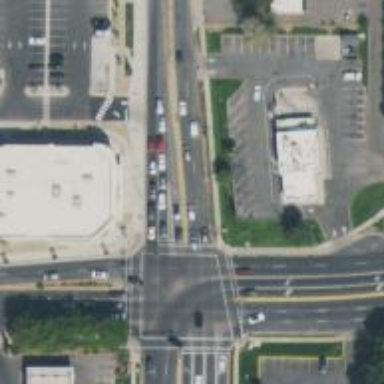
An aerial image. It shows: Crossing on the road with line markings.